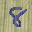
Label: 8